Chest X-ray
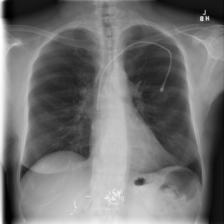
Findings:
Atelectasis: negative
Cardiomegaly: negative
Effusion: negative
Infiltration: negative
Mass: negative
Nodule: negative
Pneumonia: negative
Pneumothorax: negative
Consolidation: negative
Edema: negative
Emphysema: negative
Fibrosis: negative
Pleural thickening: negative
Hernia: negative